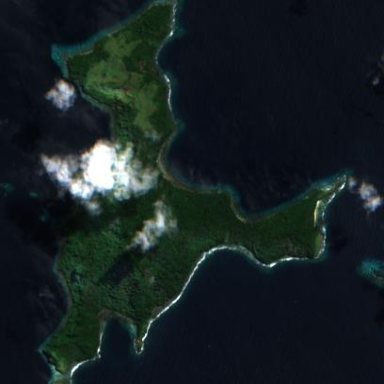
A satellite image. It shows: Island with natural coastline.